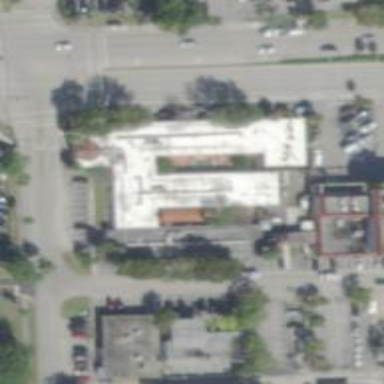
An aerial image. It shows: Nursing home.